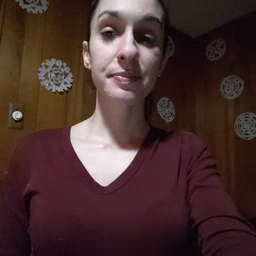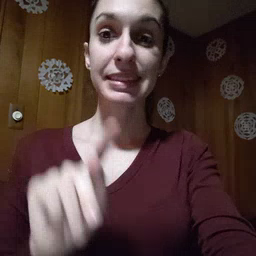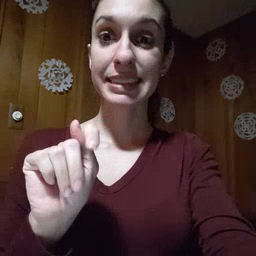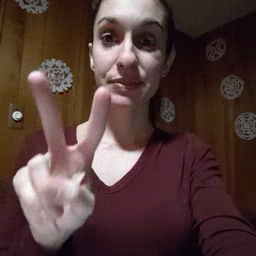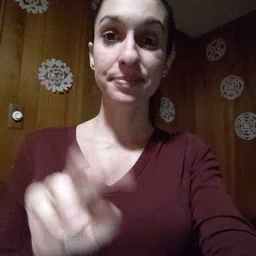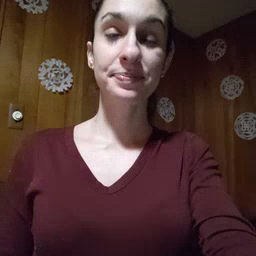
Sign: TV